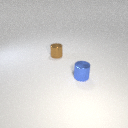
small brown metal cylinder behind small blue metal cylinder